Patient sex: M
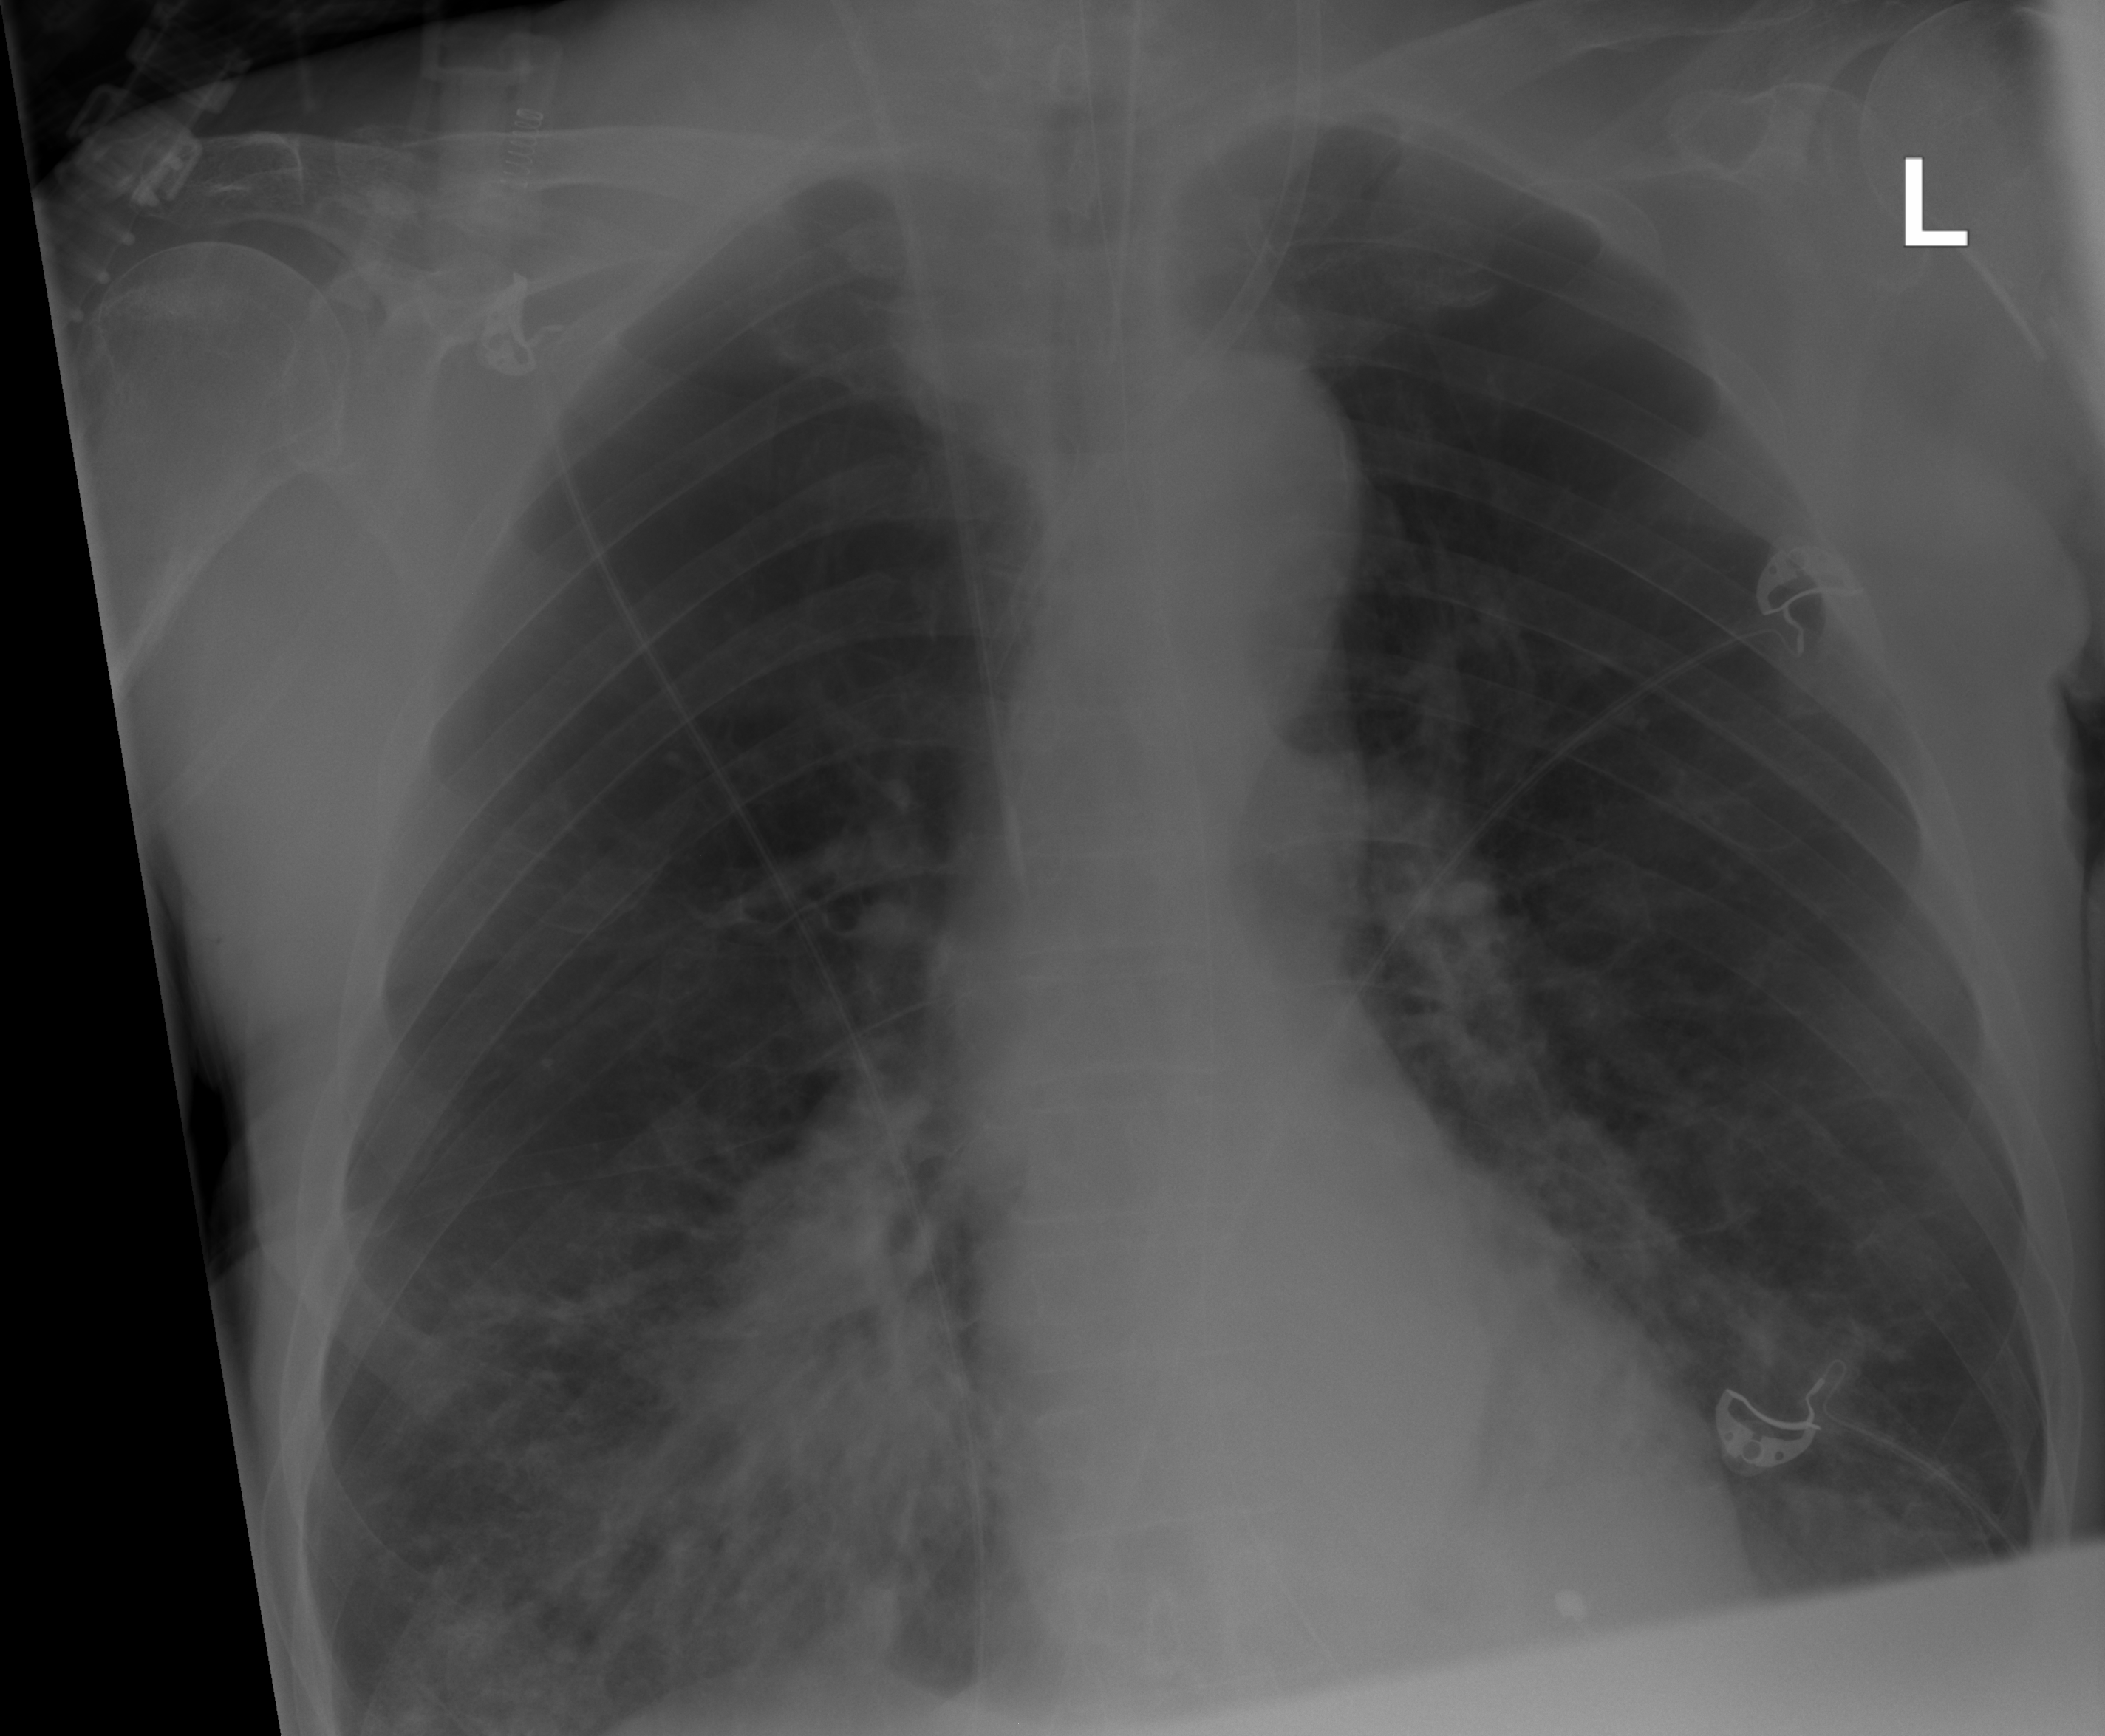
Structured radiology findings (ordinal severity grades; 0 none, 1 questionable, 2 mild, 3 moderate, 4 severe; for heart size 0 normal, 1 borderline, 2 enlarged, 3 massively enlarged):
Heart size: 0
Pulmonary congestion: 0
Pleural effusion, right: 1
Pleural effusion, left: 0
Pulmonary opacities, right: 2
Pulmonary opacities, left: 0
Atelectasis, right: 2
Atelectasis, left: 0